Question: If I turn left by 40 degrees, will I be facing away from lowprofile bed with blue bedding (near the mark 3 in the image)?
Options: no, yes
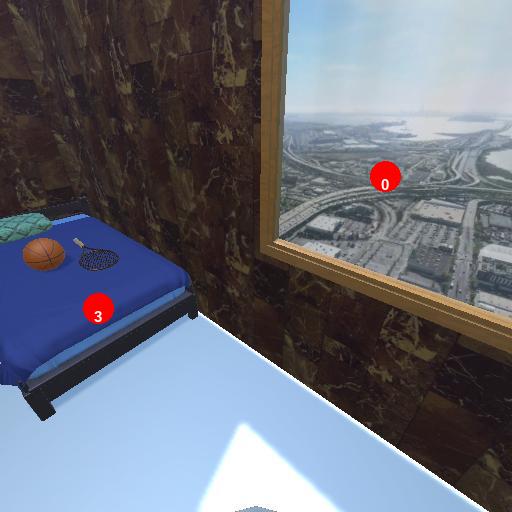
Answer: no